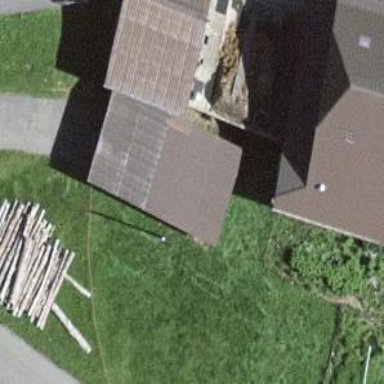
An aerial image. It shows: Shed.